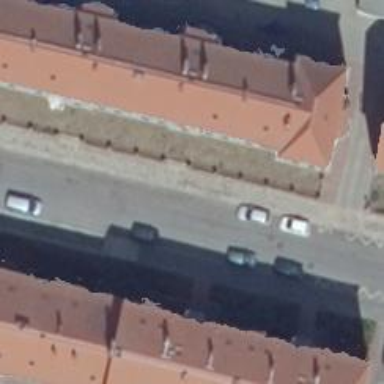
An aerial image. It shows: Hipped roof on residential building.